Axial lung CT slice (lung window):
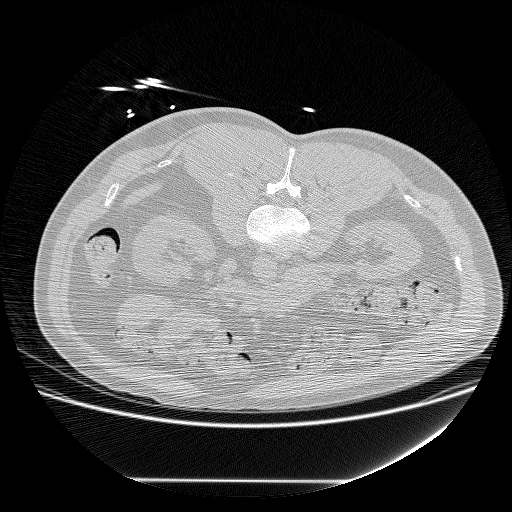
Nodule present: no